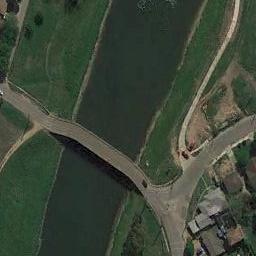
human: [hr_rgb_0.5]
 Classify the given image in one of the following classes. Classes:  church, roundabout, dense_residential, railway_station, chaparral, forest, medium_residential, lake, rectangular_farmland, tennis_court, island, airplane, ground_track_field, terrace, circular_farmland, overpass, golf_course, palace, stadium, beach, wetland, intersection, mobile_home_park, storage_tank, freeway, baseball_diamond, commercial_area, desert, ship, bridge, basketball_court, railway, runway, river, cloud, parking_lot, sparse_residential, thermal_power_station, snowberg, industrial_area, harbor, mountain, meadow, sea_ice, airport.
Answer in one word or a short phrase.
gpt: bridge